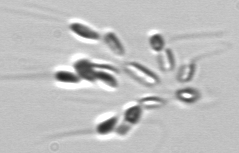
Label: Dinobryon